Question: I want to create a program that allows me to enter name, age, and year of birth for 5 different people. However, I get a problem where I cannot enter another name after I entered the first in my for loop. Here is my code:
'''
public static void main(String[] args) {
String[] names = new String[5];
int[] s = new int[5];
Scanner keyboard = new Scanner (System.in);
for (int i = 0; i < 5; i++) {
System.out.print("Name: ");
names[i] = keyboard.nextLine();
System.out.print("Age: ");
s[i] = keyboard.nextInt();
System.out.print("Year: ");
s[i] = keyboard.nextInt();
}
}
'''
The program works fine when I run it, but it will not allow me to enter the other 4 names after I entered the first. Here is the output I am getting:

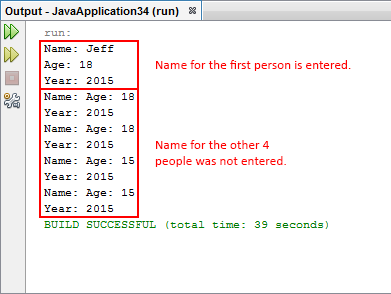
Answer: Please note:
'''
String java.util.Scanner.next() - Returns:the next token
String java.util.Scanner.nextLine() - Returns:the line that was skipped
'''
Change your code [do while initial lines] as below:
'''
names[i] = keyboard.next();
'''